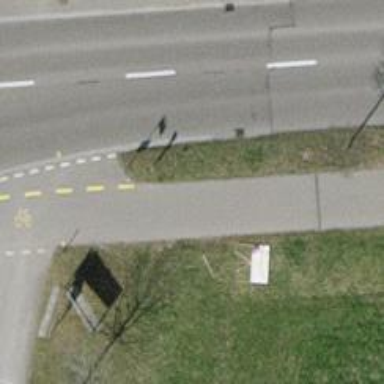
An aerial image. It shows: Bus stop with platform for public transport.